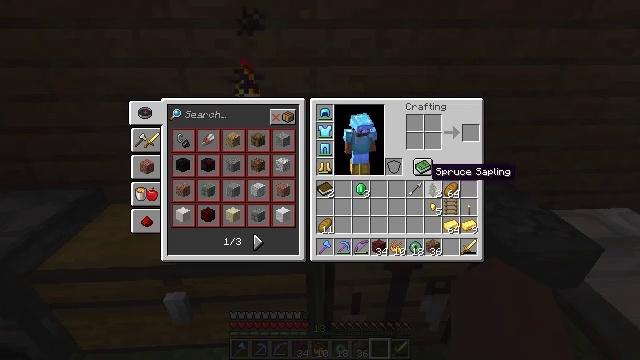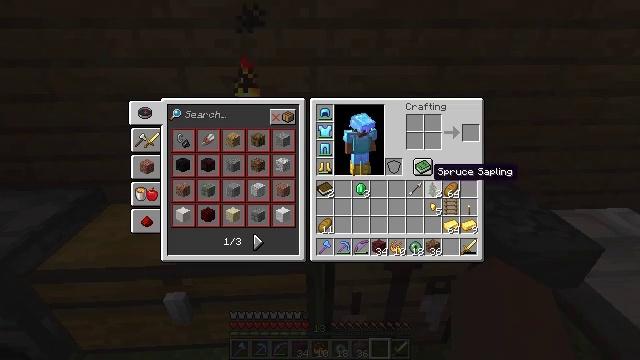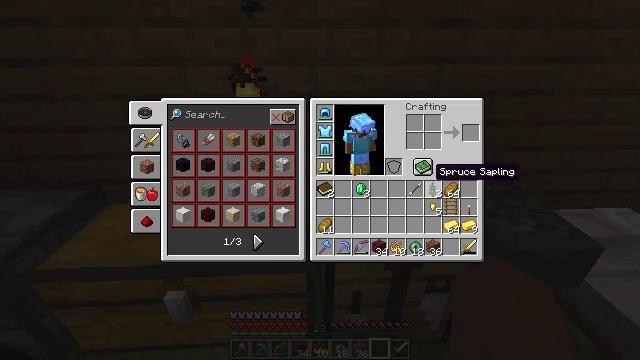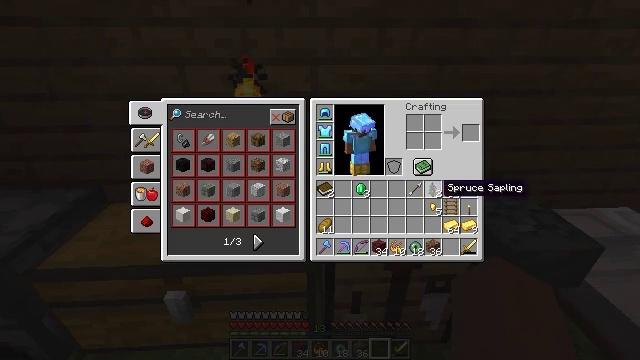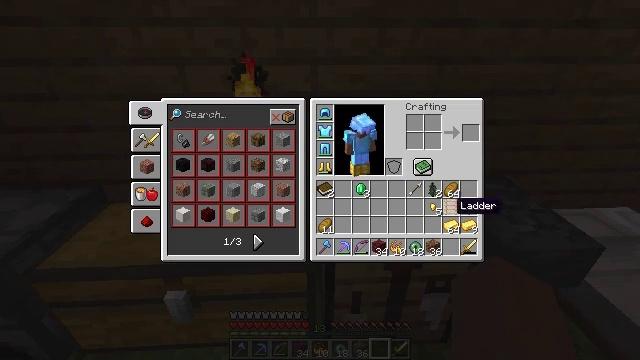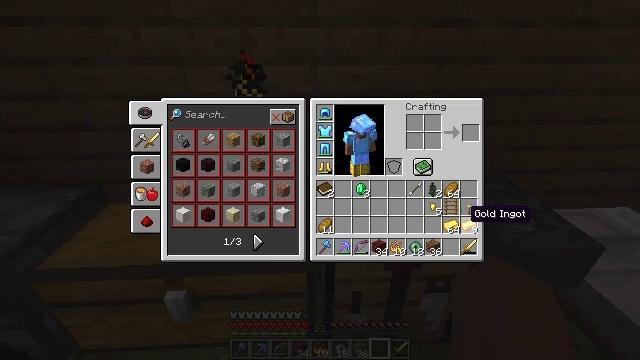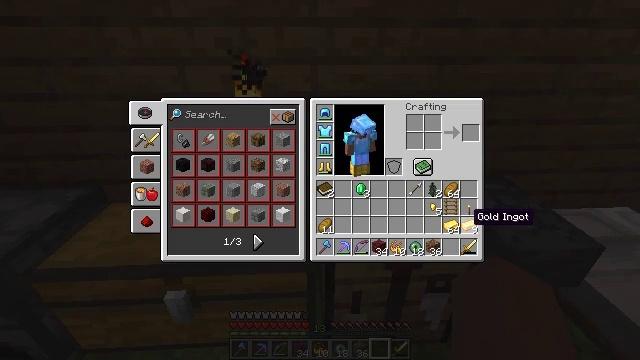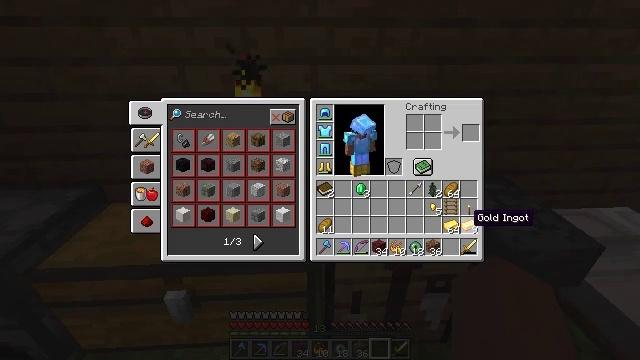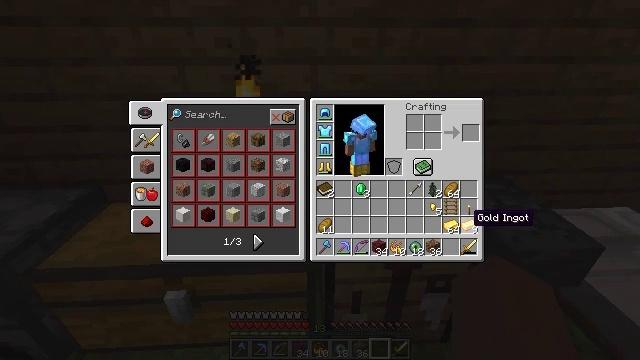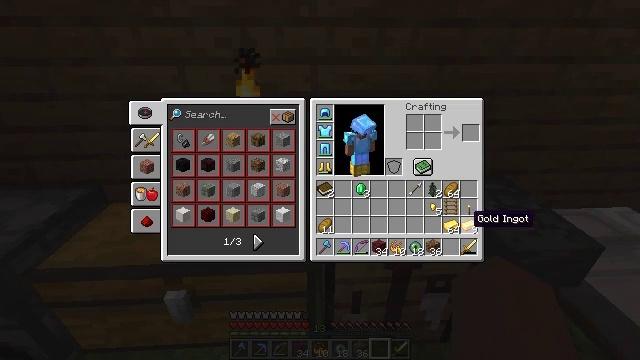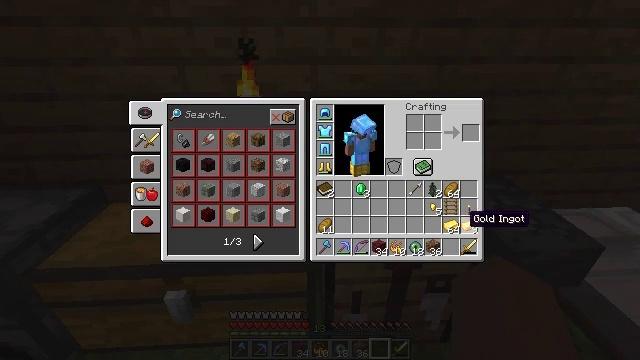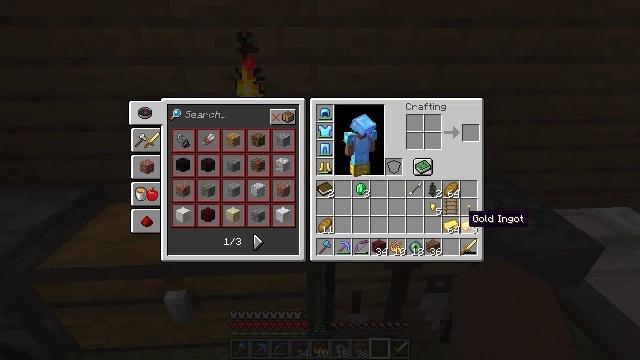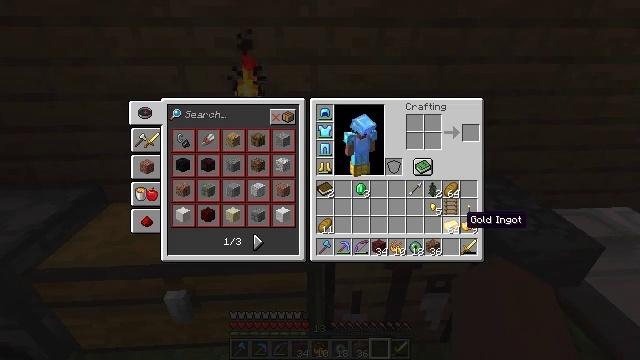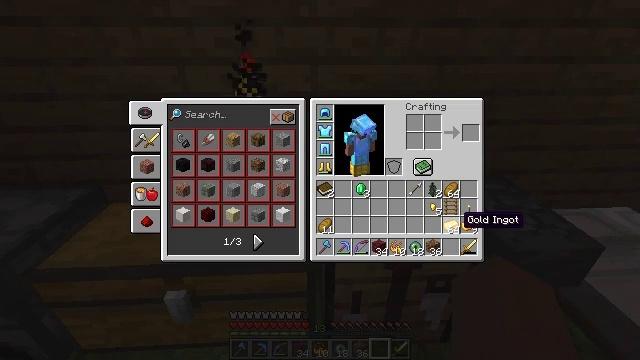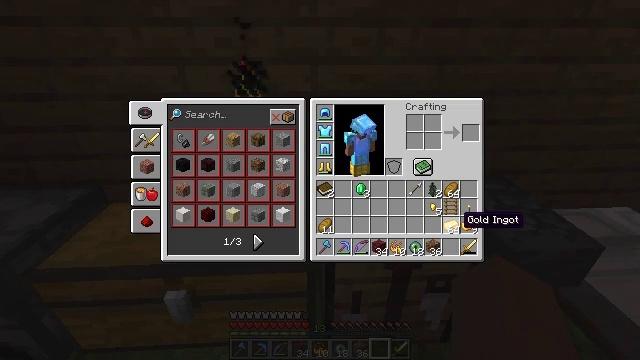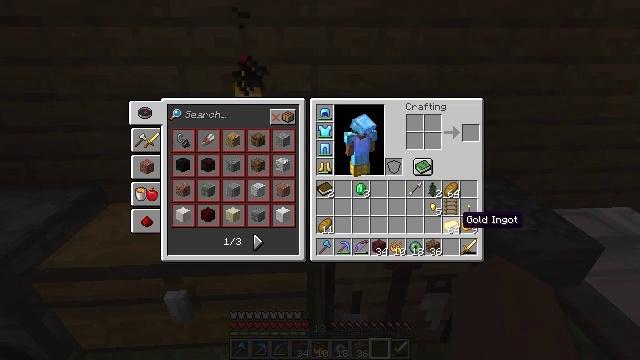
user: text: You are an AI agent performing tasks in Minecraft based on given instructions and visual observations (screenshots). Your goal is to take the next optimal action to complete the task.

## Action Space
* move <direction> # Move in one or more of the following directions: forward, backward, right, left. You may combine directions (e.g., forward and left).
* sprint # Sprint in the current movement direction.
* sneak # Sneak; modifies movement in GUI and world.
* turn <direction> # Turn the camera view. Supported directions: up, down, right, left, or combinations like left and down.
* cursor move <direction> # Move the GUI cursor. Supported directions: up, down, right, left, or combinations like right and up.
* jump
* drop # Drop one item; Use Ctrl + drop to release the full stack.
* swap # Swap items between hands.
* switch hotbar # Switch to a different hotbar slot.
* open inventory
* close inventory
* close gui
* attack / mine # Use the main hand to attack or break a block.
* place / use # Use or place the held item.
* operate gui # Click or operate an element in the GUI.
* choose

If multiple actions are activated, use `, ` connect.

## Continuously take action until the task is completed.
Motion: motion action
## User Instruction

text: Use the crafting table to make an apple.
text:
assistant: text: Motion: no_op
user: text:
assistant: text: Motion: no_op
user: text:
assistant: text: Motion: cursor move right and down
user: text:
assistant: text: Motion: cursor move right and down
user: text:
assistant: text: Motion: cursor move right and down
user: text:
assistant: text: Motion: no_op
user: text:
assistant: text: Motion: no_op
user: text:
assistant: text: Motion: no_op
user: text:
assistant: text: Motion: no_op
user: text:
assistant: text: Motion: no_op
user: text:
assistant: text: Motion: no_op
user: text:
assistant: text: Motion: no_op
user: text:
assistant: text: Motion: no_op
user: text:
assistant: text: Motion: no_op
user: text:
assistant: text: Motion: no_op
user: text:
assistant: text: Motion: no_op
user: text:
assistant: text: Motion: no_op
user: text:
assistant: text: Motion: no_op
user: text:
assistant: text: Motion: no_op
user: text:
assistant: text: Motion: no_op
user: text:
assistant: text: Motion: no_op
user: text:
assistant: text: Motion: no_op
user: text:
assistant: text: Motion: no_op
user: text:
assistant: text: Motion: no_op
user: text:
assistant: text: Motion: no_op
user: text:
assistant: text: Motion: no_op
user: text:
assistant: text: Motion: no_op
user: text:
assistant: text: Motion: no_op
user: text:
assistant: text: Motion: no_op
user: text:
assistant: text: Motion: no_op